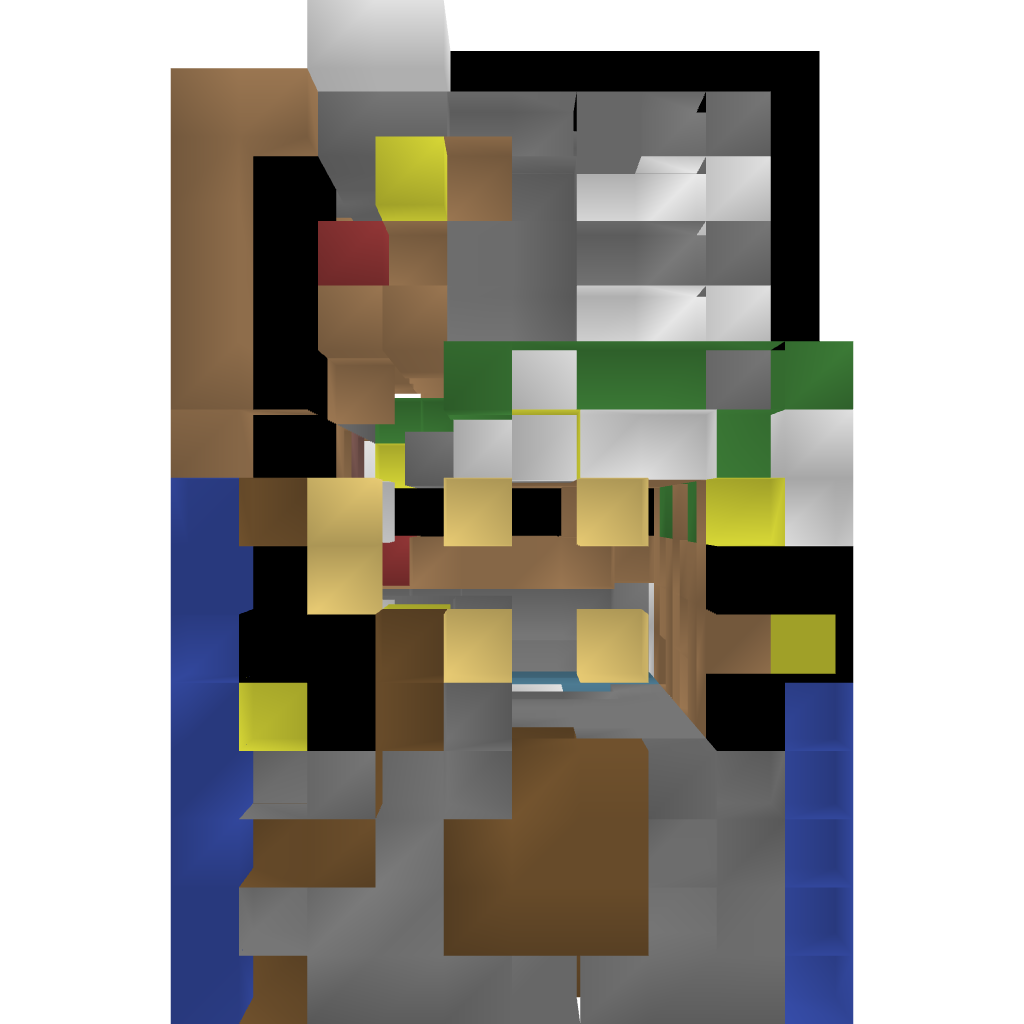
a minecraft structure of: Pigonge's 10x10 Survival House 3 bad low quality